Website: apple
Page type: billing-address
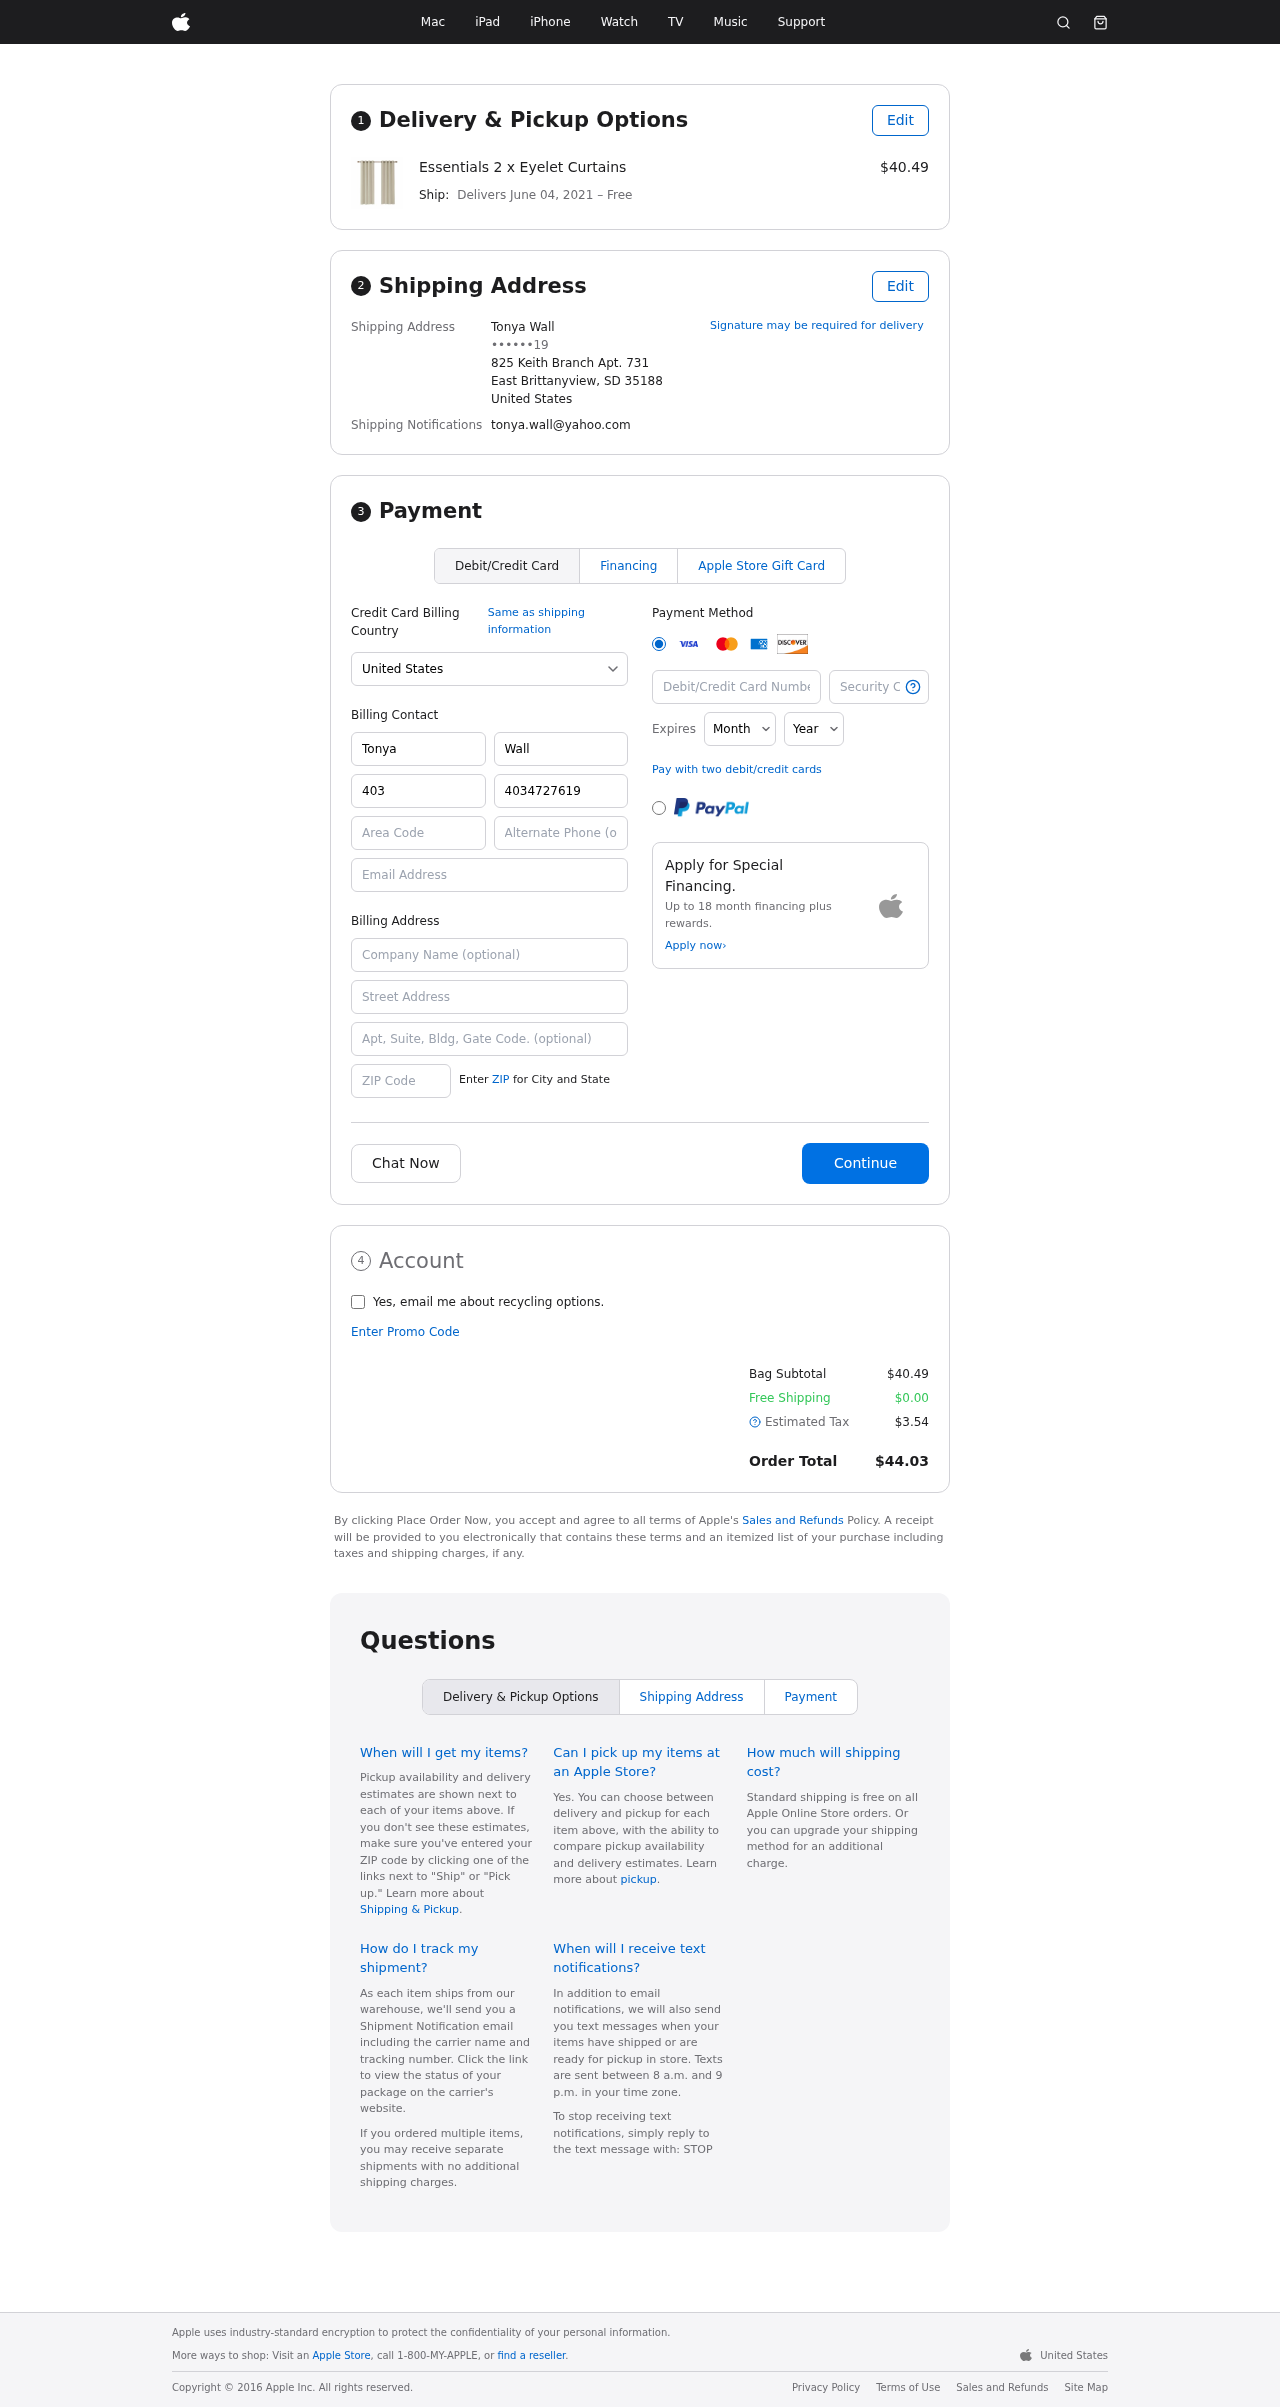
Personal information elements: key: PII_CARD_CVV
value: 267
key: PII_CARD_EXPIRY_MONTH
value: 03
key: PII_CARD_EXPIRY_YEAR
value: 28
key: PII_CARD_NUMBER
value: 2304 0524 2417 3086
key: PII_CITY_STATE_ZIP
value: East Brittanyview, SD 35188
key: PII_COUNTRY
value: United States
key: PII_EMAIL
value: tonya.wall@yahoo.com
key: PII_FULLNAME
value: Tonya Wall
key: PII_STREET
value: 825 Keith Branch Apt. 731
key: PII_PHONE_MASKED
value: ••••••19
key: PII_BILLING_FIRSTNAME
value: Tonya
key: PII_BILLING_LASTNAME
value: Wall
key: PII_BILLING_PHONE_AREA
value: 403
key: PII_BILLING_PHONE
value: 4034727619
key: PII_BILLING_EMAIL
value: tonya.wall@yahoo.com
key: PII_BILLING_COMPANY
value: Moran LLC
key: PII_BILLING_STREET
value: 825 Keith Branch Apt. 731
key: PII_BILLING_POSTCODE
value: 35188
Product elements: key: PRODUCT1_NAME
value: Essentials 2 x Eyelet Curtains
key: PRODUCT1_PRICE
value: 40.49
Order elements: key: ORDER_DELIVERY_DATE
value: June 04, 2021
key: ORDER_SUBTOTAL
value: $40.49
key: ORDER_SHIPPING_COST
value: $0.00
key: ORDER_TAX
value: $3.54
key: ORDER_TOTAL
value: $44.03